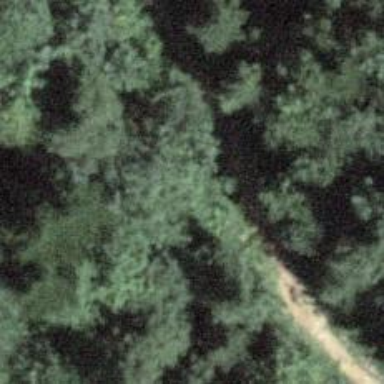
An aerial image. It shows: Unpaved path.